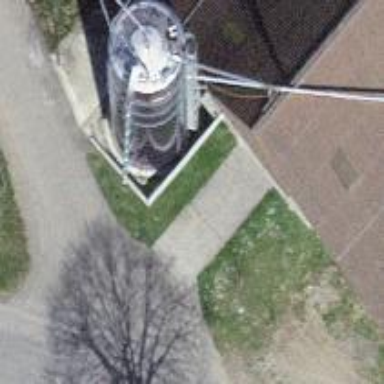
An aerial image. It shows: Silo.